Question: I'm experiencing a strange behavior when using stuff.
Quite hard to explain, so I prepared <URL>.
Have you experienced this kind of problem ?
Thanks in advance!
Edit: <URL>
And the code:
'''
$(function () {
$('#roadmap-training').highcharts({
chart: {
type: 'bar',
zoomType: 'y'
},
yAxis: {
type: 'datetime',
min: new Date(2014, 0, 1).getTime(),
max: new Date(2014, 11, 31).getTime(),
},
plotOptions: {
series: {
stacking: "normal"
},
},
tooltip: {
positioner: function () {
return { x: 10, y: 35 };
},
},
series: [
{
data: [
{
y: 864000000,
},
{
y: <PHONE>,
}
]
},
{
data: [
{
y: new Date(2014, 1, 1).getTime(),
color: 'transparent'
},
{
y: new Date(2014, 8, 1).getTime(),
color: 'transparent'
}
]
}
]
});
});
'''
Here is a real world example of graph I generate with this way of doing:

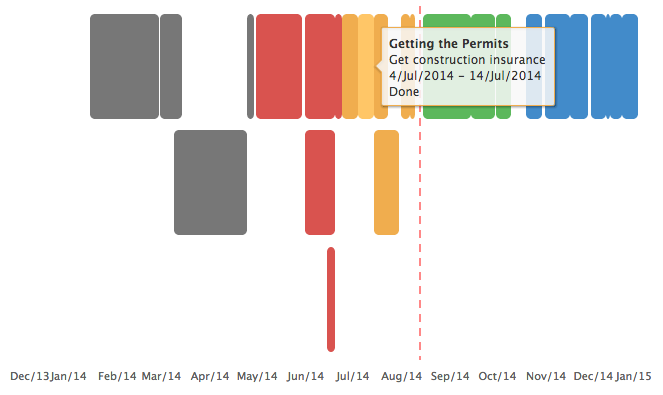
Answer: What is the reason for using transparent series? Why not use column-range type? Just like this: <URL>
'''
series: [{
data: [{
high: new Date(2014, 1, 1).getTime() + 864000000,
low: new Date(2014, 1, 1).getTime(),
}, {
high: new Date(2014, 8, 1).getTime() + <PHONE>,
low: new Date(2014, 8, 1).getTime(),
}]
}]
'''
Sometimes issue indeed comes, but hard to guess what is the reason.